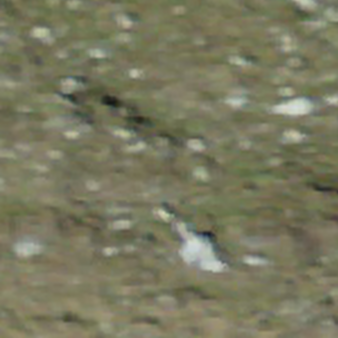
Label: other